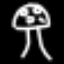
Label: mushroom